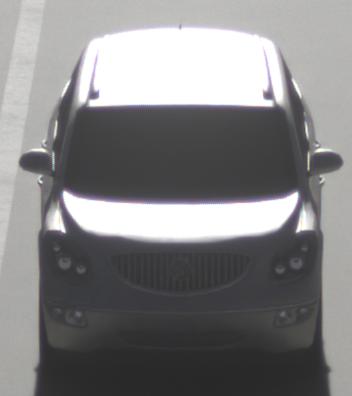
Make: Buick
Model: Enclave
Detailed model: GMT967
Model produced from: 2007
Model produced until: 2017
Doors: 5
Color: white
Road condition: dry road
Daytime: morning or afternoon
Contrast: high contrast